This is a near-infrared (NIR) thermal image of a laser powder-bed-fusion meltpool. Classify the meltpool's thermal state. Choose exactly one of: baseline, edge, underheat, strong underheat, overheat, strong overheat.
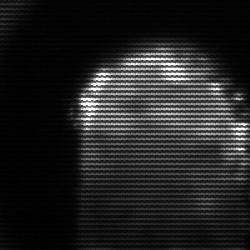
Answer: baseline